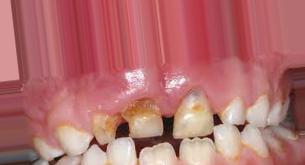
Condition: Caries